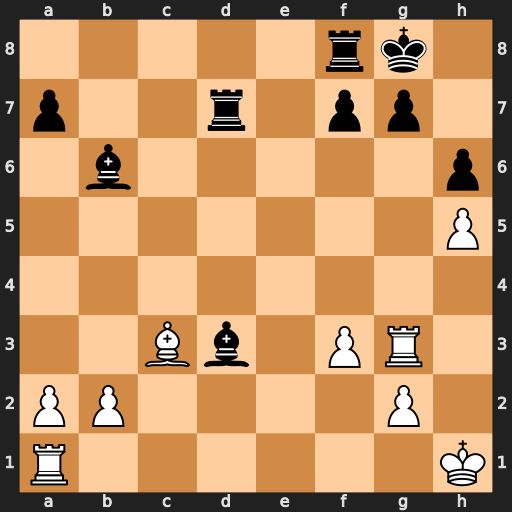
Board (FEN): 5rk1/p2r1pp1/1b5p/7P/8/2Bb1PR1/PP4P1/R6K
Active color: w
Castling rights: -
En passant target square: -
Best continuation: Rxg7+ Kh8 Rxf7+ Kg8 Rxd7